Question: I have been fiddling around with settings for a while, and cannot seem to figure out how to remove that tick. I am assuming now since I couldn't find it graphically, it's code.
I don't want to just drag it out of sight. I'm sure there's code the remove that little adjuster altogether.

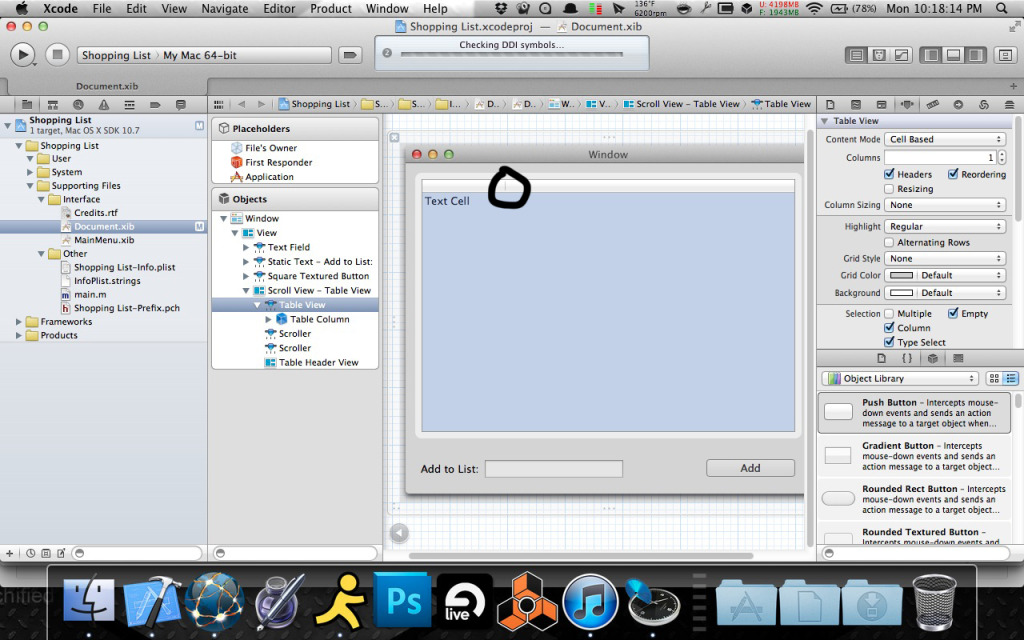
Answer: Not exactly the solution you are looking for, but when I get tired of looking at those columns with their 100px default width, I take the width of the table view and set the width of the column to the same. Then also set the table view to resize columns automatically and last column fills the width.